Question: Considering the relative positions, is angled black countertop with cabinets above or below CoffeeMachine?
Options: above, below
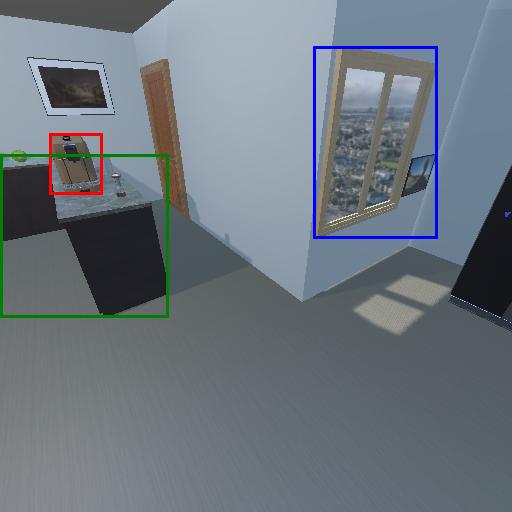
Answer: above